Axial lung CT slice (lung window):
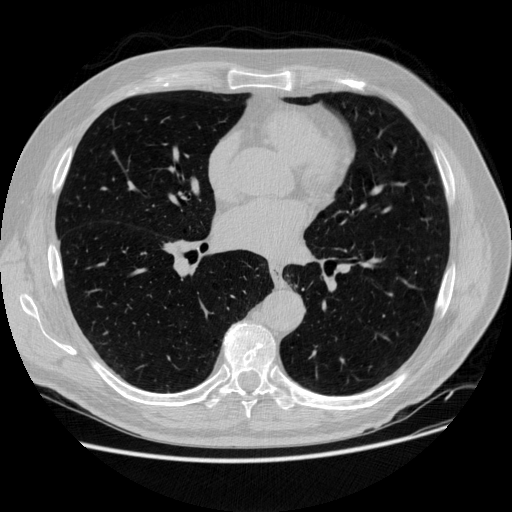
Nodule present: no